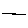
Label: line